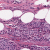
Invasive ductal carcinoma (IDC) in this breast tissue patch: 1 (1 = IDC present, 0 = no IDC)